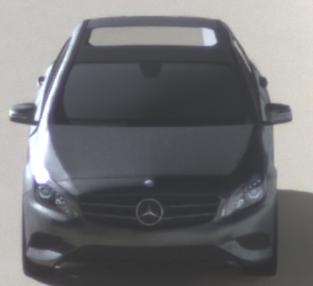
Make: Mercedes-Benz
Model: A 180
Detailed model: A-Class (176)
Model produced from: 2012/09
Model produced until: 2015/07
Doors: 5
Color: gray
Road condition: dry road
Daytime: morning or afternoon
Contrast: high contrast